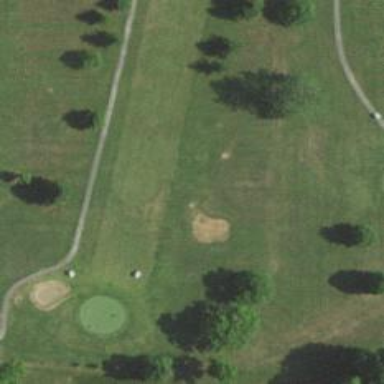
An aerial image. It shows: Golf hole.